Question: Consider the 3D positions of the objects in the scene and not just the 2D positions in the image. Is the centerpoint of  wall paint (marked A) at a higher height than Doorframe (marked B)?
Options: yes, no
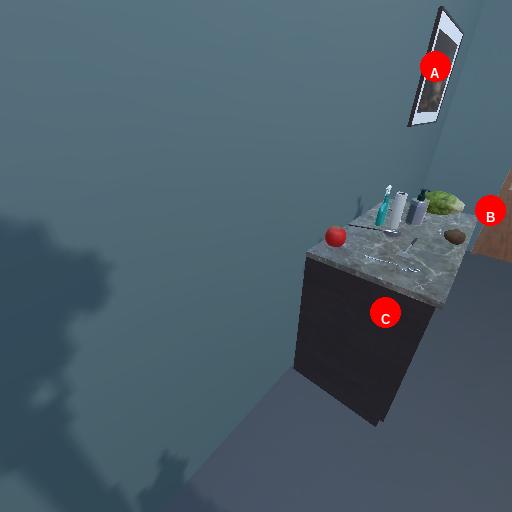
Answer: yes